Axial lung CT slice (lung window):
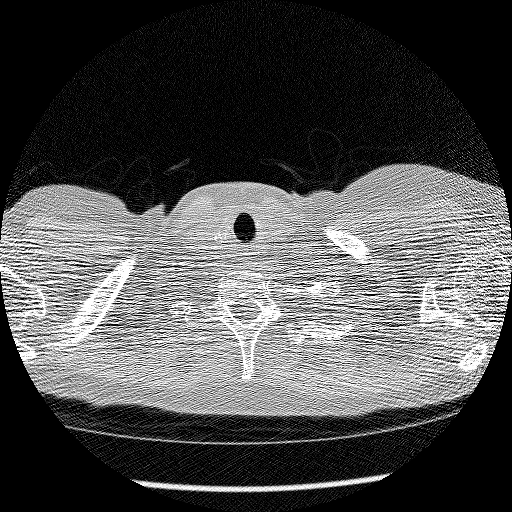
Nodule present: no